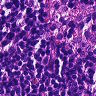
Metastatic tissue present: no